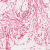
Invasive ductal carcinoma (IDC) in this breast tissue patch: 0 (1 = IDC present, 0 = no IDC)